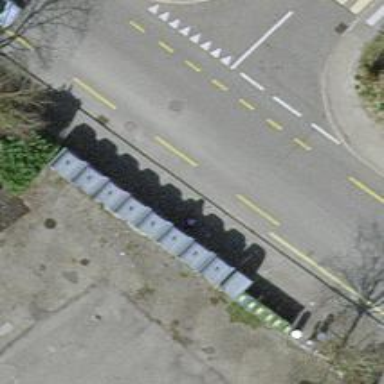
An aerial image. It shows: Recycling container for green waste found in recycling facility.